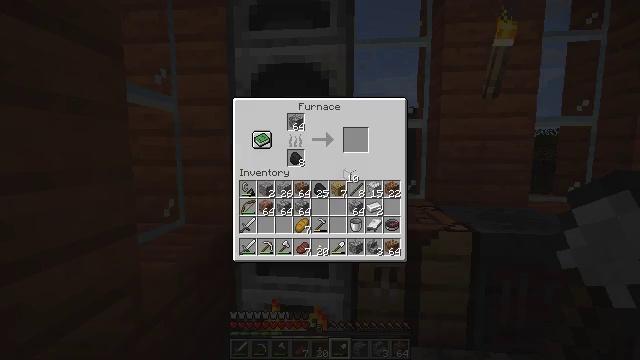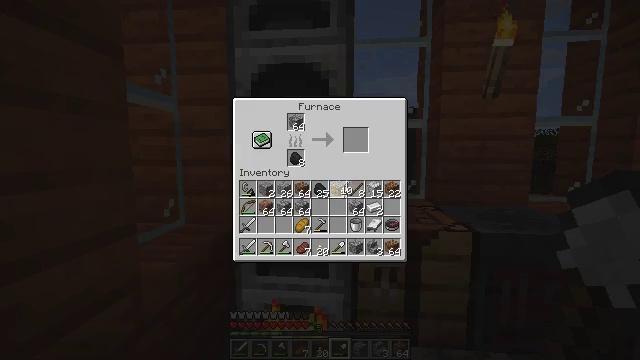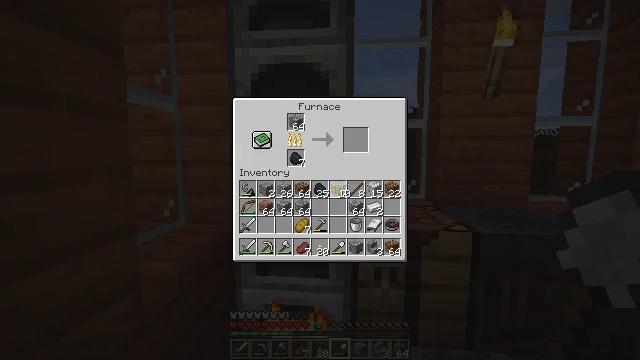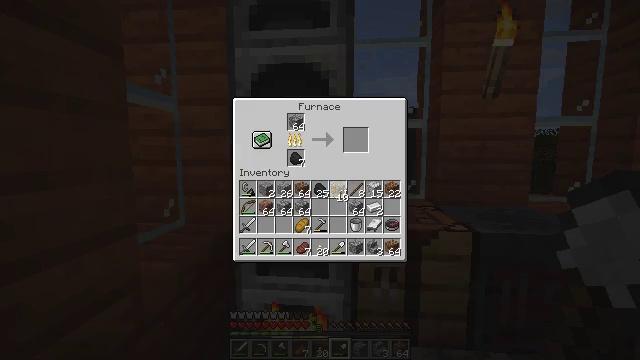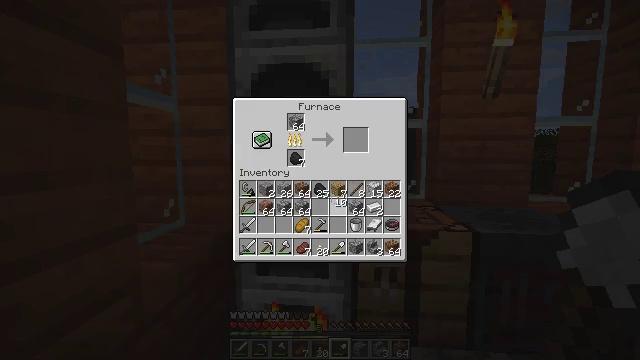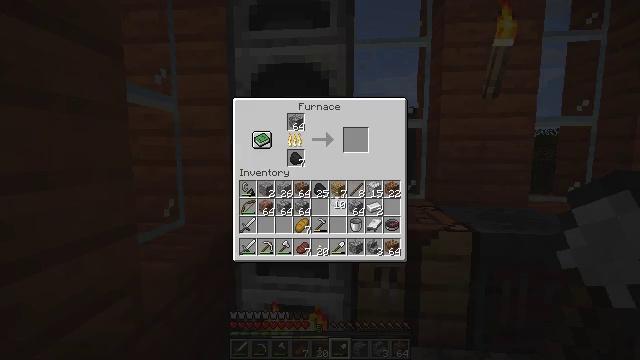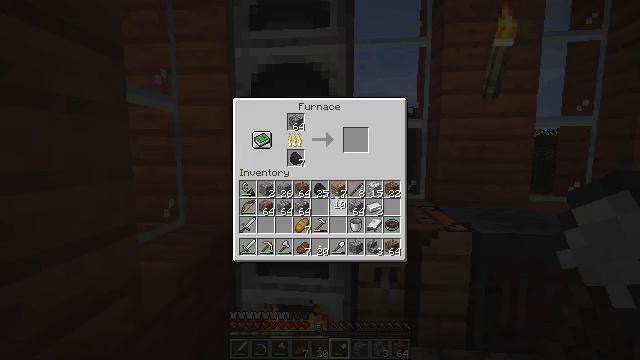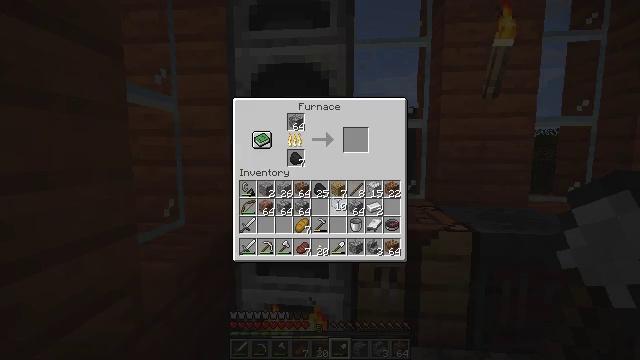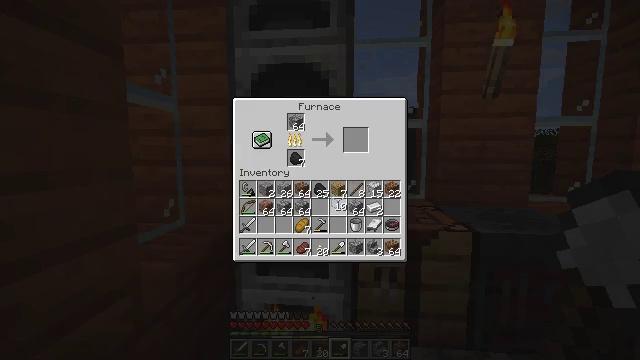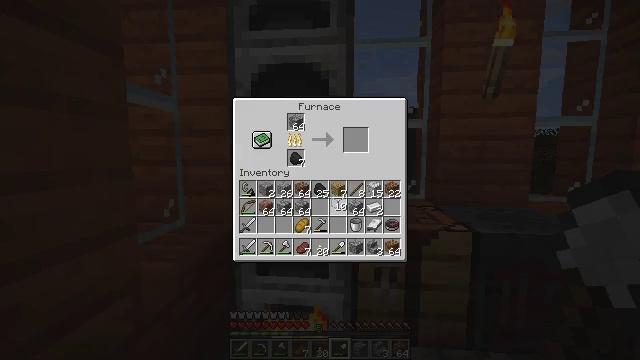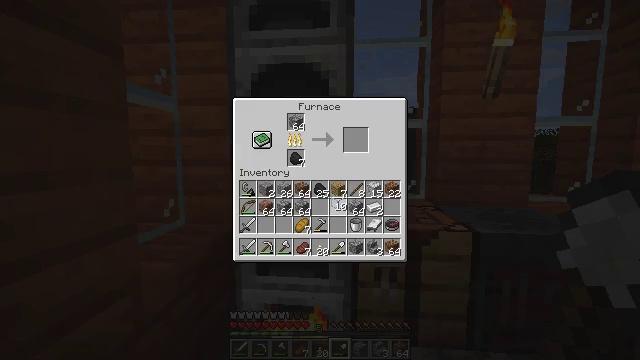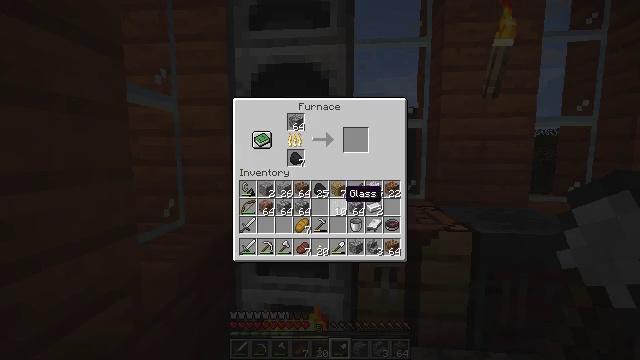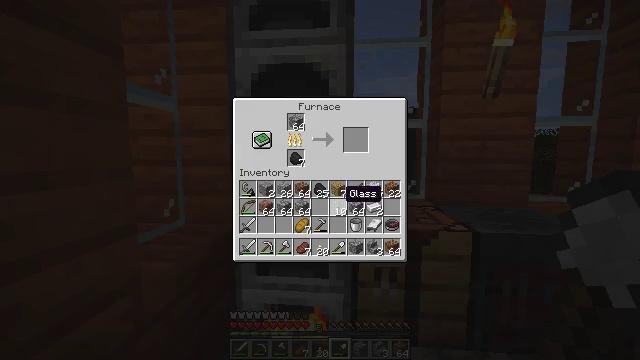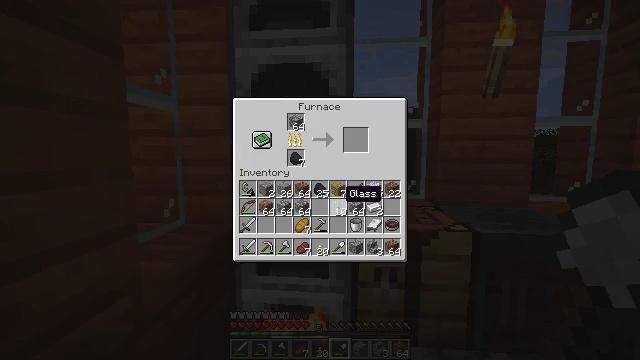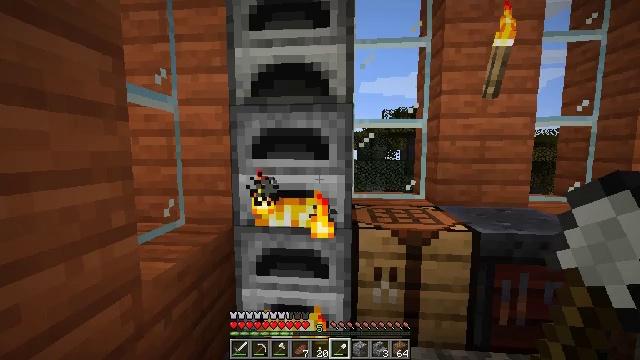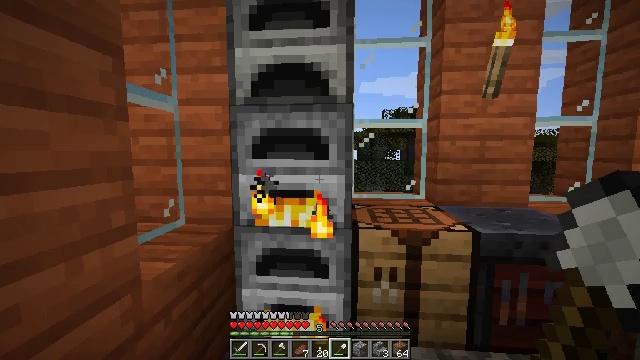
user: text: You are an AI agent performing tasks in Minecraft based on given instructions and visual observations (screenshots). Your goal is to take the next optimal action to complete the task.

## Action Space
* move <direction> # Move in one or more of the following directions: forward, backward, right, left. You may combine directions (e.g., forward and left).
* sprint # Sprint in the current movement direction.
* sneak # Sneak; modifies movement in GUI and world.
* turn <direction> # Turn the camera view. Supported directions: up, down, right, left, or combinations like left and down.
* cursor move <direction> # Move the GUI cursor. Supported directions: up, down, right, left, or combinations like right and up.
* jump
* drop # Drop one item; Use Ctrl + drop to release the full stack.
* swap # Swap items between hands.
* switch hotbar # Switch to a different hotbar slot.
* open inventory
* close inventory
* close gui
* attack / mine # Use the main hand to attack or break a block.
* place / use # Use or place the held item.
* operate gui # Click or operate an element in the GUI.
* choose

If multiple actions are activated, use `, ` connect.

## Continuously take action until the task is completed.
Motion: motion action
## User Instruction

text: Craft polished granite.
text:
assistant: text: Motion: turn down
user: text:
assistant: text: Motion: no_op
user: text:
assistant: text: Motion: no_op
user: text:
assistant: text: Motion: no_op
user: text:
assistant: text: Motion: no_op
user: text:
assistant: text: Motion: no_op
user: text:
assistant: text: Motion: attack / mine
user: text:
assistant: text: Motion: attack / mine
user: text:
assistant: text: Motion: attack / mine
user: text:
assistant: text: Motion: attack / mine
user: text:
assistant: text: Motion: no_op
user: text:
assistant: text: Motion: no_op
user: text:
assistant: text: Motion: no_op
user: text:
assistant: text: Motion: no_op
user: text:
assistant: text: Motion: no_op
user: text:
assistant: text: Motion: no_op
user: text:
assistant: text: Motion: turn left and up
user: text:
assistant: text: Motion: turn left and up
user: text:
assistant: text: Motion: turn left and up
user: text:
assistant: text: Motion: turn left and up
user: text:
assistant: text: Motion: turn right and up
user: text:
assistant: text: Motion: turn right and up
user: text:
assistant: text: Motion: turn up
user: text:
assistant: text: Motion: turn right and up
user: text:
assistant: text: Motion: turn up
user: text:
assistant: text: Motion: no_op
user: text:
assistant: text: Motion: use / place
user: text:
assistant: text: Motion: use / place
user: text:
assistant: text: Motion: use / place
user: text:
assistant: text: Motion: use / place